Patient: sex M, age 79
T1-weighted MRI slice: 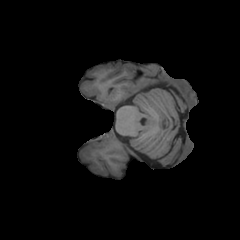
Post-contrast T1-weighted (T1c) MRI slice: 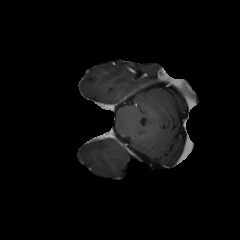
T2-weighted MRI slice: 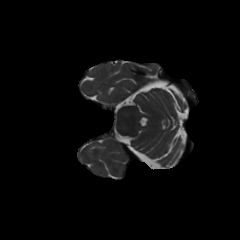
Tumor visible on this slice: no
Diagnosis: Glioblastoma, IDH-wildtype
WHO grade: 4